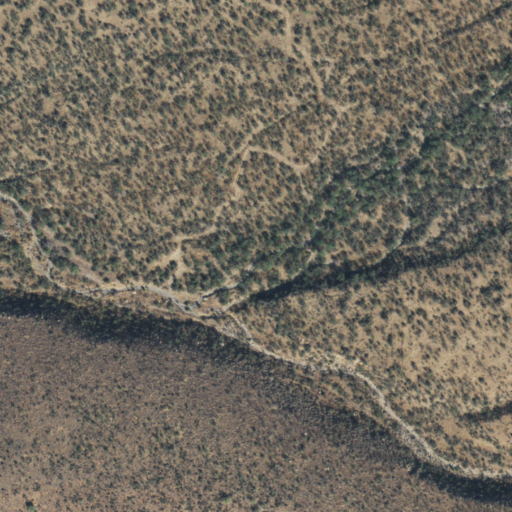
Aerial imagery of valley in Arizona named Madera Canyon containing shrub and grassland